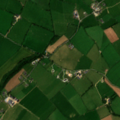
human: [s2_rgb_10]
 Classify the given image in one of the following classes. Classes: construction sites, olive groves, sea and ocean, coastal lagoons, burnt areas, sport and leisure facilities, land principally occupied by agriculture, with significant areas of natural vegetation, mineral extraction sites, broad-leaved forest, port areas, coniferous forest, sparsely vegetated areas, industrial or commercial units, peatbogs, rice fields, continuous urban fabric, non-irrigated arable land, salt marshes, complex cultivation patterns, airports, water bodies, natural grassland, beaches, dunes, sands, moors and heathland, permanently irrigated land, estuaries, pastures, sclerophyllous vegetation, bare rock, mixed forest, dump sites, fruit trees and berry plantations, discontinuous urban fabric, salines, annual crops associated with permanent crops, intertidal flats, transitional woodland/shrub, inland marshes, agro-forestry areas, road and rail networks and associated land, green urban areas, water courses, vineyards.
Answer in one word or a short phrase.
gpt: non-irrigated arable land, pastures, land principally occupied by agriculture, with significant areas of natural vegetation